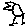
Label: bird